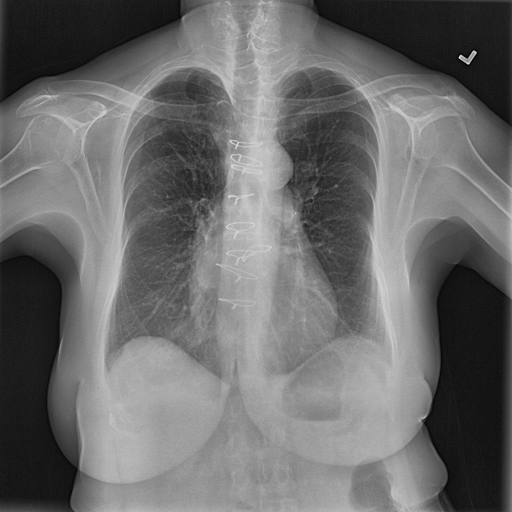
Finding: NORMAL